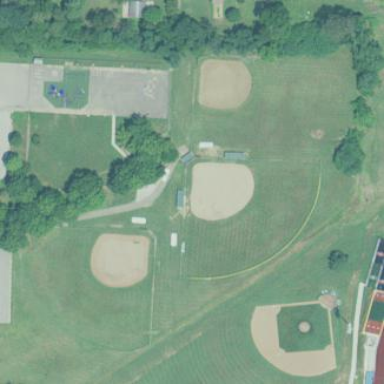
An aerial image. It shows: Baseball pitch for leisure land activities.